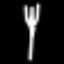
Label: fork